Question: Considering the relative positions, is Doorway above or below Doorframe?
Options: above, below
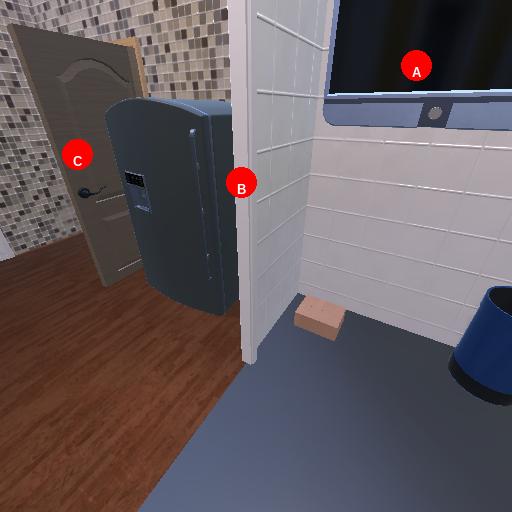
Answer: above